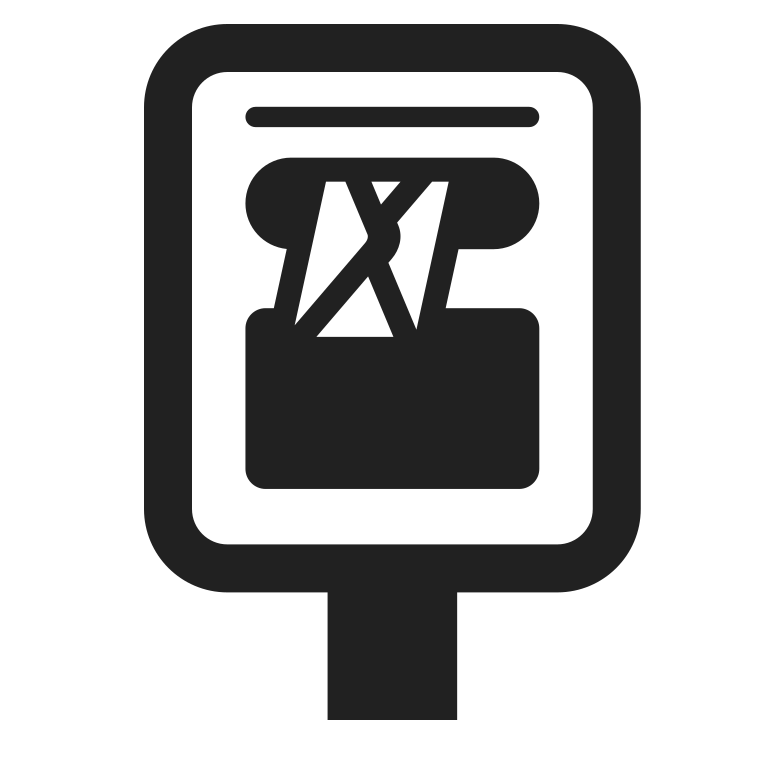
postbox high contrast